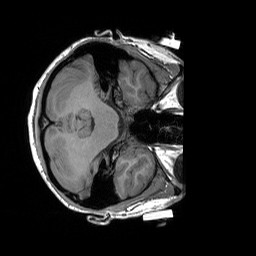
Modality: T1w
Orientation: axial
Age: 25
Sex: female
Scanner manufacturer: siemens
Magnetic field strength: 3 T
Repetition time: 1.9 s
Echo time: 0.00227 s